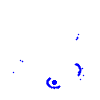
Particle: electron